Platform: macOS
Application: Arc Browser
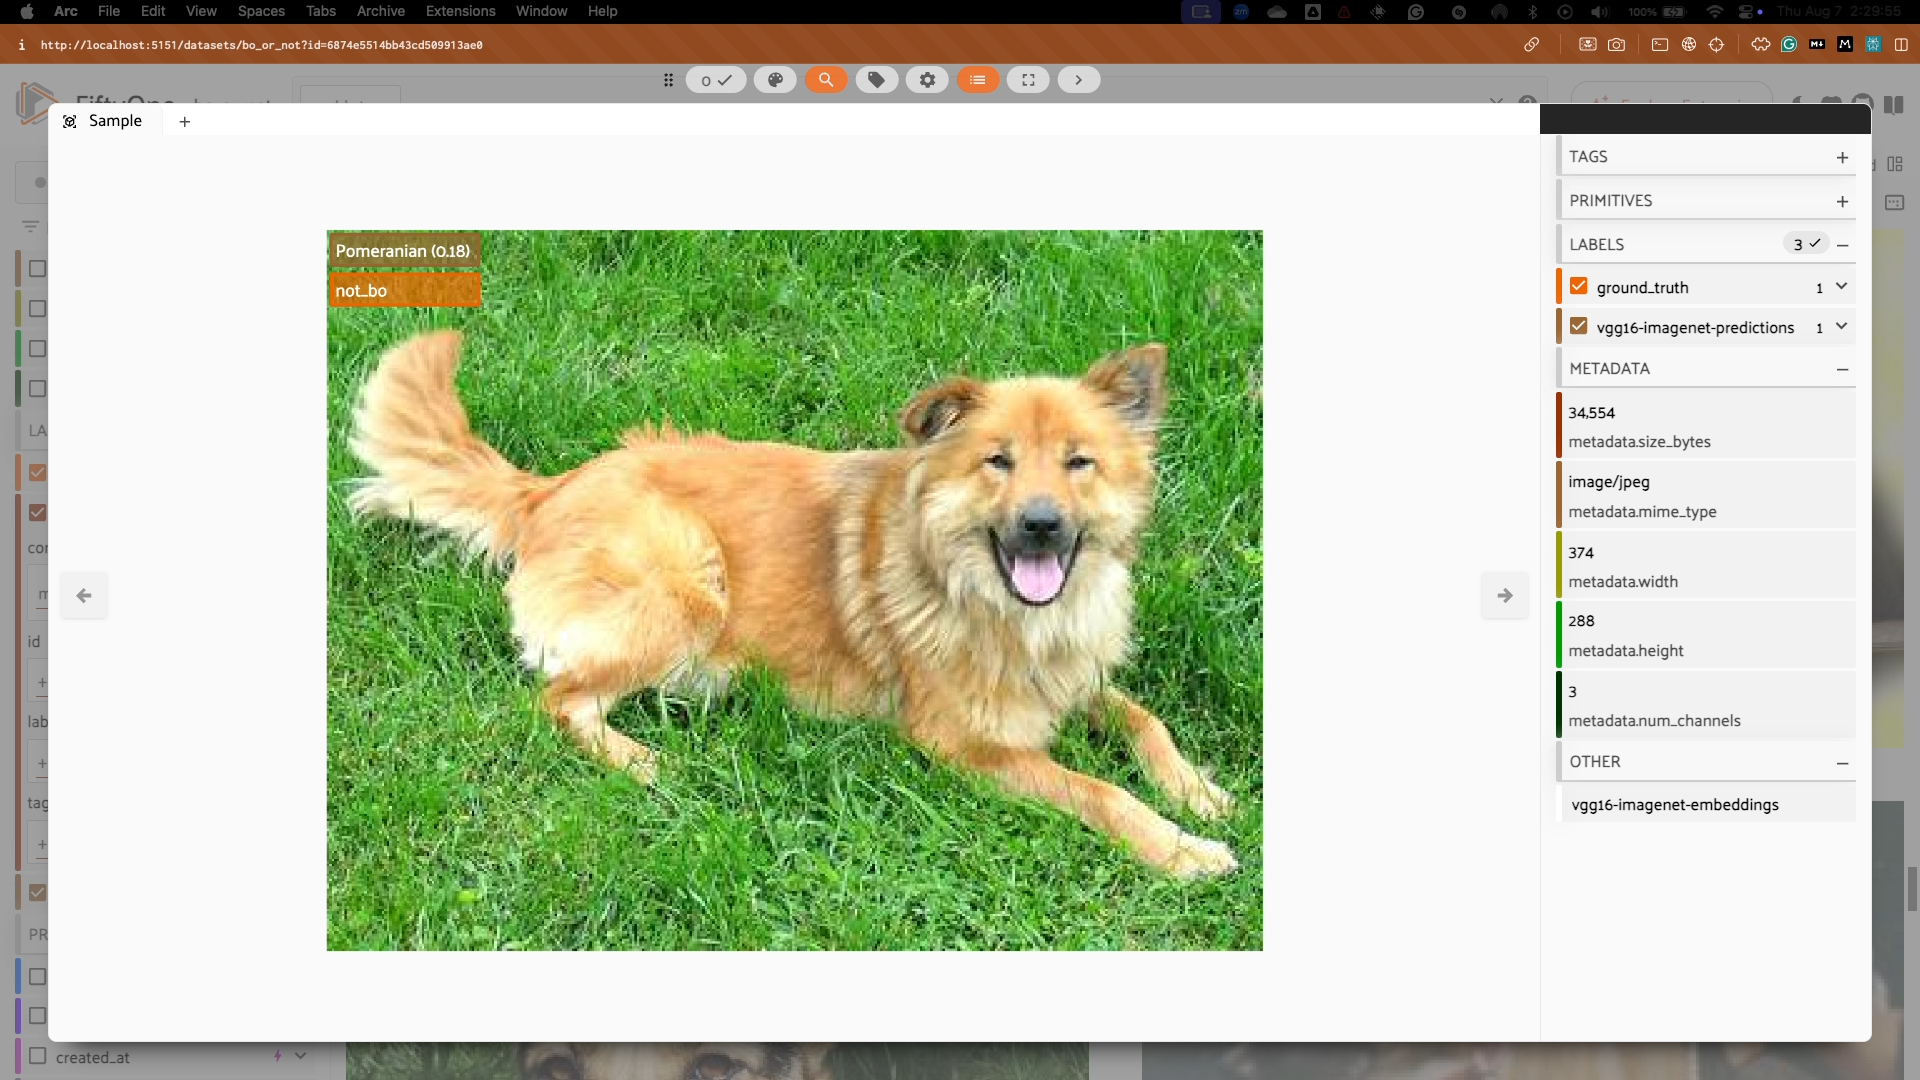
task_description: Navigate to the previous sample
action_type: click
element_info: Icon
steps_since_start: 1